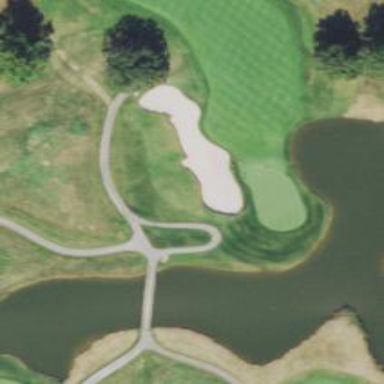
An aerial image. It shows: Footway that serves as golf path.